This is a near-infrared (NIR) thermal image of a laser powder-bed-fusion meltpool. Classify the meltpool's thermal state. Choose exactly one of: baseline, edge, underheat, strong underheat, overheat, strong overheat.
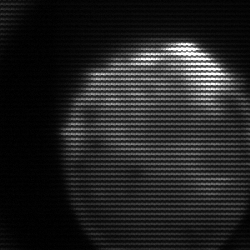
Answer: edge